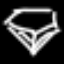
Label: diamond